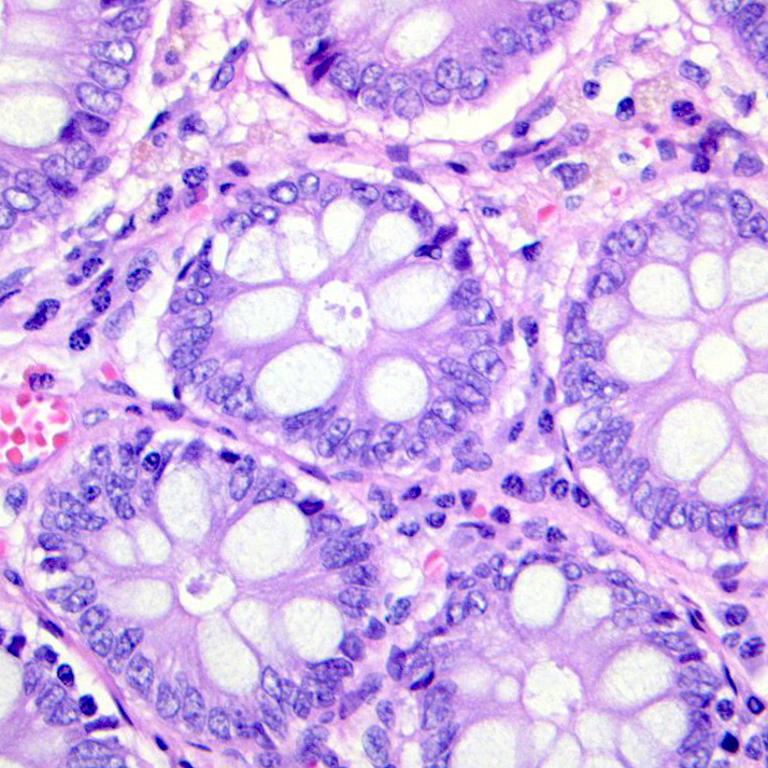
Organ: colon
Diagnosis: benign